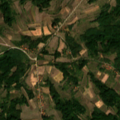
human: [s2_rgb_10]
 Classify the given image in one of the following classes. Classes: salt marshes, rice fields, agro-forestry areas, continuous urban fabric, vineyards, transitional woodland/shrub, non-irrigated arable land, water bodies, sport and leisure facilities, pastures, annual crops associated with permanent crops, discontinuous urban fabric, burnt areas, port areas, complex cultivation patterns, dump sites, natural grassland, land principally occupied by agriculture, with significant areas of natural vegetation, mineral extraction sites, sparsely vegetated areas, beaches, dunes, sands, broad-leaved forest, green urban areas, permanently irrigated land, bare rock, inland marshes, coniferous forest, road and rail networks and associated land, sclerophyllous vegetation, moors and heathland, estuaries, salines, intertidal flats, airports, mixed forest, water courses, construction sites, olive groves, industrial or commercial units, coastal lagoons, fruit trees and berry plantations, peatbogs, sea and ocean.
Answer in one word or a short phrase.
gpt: complex cultivation patterns, land principally occupied by agriculture, with significant areas of natural vegetation, broad-leaved forest